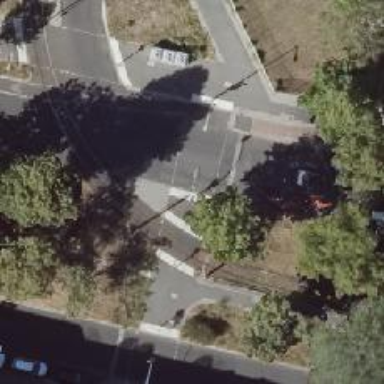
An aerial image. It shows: Footway that serves as traffic island.